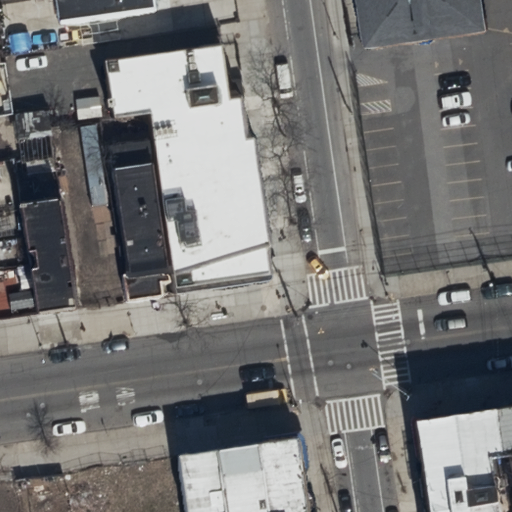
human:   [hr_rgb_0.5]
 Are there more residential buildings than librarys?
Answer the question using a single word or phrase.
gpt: yes

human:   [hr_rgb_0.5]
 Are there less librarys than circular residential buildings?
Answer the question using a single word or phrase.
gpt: no

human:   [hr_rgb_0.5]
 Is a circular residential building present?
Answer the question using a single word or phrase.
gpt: no

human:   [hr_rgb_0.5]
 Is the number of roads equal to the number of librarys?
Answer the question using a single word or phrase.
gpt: no

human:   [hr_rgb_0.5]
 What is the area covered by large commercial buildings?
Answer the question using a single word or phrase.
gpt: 0m2

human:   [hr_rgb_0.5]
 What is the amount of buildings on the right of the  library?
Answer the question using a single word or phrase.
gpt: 6

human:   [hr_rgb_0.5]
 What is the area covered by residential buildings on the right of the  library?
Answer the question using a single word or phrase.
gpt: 588m2

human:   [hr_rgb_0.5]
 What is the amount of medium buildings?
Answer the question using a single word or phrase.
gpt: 7

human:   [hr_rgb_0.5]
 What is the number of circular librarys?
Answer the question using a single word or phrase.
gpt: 0

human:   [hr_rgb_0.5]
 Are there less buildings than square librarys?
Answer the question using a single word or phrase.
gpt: no

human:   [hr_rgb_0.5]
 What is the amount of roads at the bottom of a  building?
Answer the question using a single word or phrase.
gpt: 2

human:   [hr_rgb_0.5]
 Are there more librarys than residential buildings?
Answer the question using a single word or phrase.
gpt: no

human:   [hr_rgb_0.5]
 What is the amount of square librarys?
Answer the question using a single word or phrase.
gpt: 0

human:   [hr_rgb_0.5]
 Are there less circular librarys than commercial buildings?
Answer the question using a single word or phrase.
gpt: no

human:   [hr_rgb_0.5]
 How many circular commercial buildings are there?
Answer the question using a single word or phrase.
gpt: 0

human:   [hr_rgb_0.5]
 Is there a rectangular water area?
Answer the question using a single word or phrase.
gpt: no

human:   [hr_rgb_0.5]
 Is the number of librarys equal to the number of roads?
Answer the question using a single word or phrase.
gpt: no

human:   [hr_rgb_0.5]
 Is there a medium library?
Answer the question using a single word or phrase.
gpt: no

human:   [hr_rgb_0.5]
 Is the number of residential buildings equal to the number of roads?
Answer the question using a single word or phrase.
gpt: no

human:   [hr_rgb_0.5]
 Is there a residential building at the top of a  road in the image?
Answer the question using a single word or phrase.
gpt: yes

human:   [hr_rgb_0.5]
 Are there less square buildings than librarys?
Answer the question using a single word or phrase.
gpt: yes

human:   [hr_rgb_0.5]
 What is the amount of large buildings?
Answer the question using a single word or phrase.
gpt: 1

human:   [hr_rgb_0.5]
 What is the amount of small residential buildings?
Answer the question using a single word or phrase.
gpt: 5

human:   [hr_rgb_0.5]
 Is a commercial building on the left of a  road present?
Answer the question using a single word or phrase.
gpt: no

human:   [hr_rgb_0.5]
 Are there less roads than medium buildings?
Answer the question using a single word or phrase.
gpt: yes

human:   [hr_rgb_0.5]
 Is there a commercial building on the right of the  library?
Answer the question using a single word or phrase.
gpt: no

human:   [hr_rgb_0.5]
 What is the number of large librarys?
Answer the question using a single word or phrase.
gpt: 1

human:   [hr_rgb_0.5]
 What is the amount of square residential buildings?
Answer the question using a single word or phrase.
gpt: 0

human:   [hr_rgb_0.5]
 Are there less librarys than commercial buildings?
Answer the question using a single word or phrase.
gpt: no

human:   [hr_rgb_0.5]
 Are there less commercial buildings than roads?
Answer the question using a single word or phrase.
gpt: yes

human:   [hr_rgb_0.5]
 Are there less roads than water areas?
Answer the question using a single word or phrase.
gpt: no

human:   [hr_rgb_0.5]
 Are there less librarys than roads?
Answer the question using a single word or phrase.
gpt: yes

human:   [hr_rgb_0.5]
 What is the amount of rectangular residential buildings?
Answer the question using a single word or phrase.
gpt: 9

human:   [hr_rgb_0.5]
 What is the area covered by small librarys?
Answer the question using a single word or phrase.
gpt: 0m2

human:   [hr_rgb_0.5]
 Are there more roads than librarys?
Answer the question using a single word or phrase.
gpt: yes

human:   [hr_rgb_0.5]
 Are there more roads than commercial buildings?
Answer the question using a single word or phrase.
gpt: yes